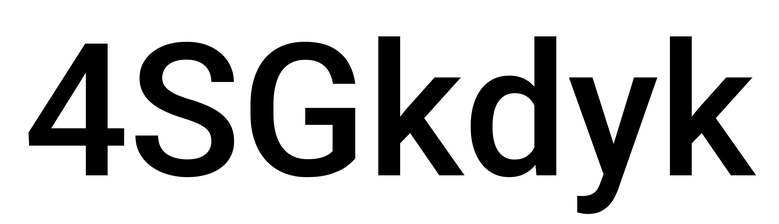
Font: Roboto_Medium